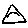
Label: triangle